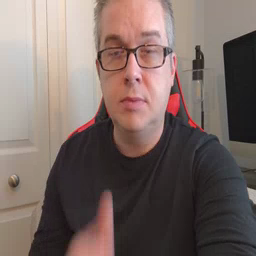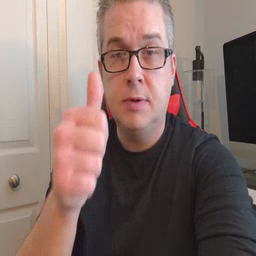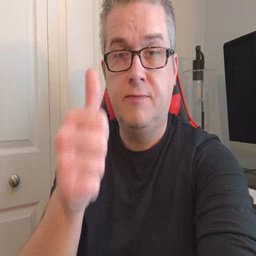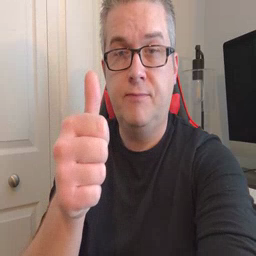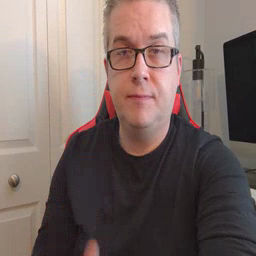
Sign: yourself